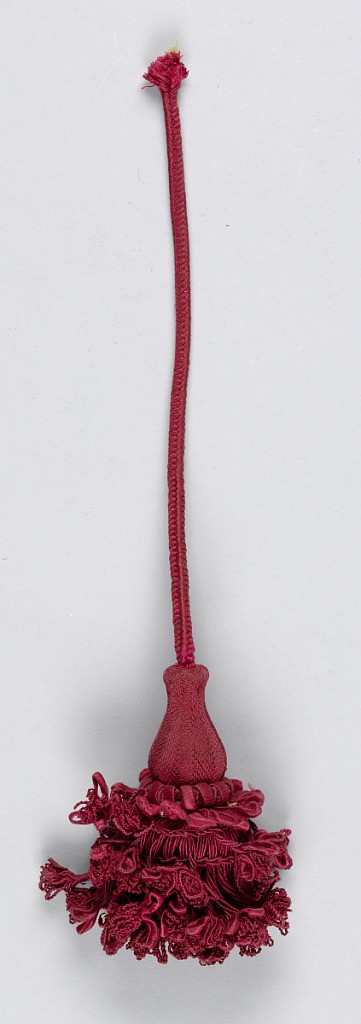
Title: Tassel
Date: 18th century
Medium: silk, copper wire, parchment, wooden core
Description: Skirt of red silk (wrapped on wire) supporting ornaments resembling flowers with leaves. Two collars, one projecting and one flat, of red silk on parchment bands. Head is vase-shaped and covered with red silk threads. Loop of red silk cord.